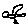
Label: bird